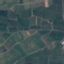
Land use / land cover: PermanentCrop